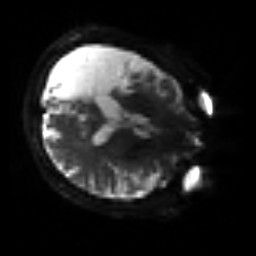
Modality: sbref
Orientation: axial
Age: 58
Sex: male
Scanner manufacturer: siemens
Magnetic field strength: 3 T
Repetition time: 3.2 s
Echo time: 0.081 s